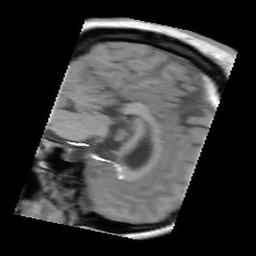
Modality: FLASH
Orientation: sagittal
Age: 20
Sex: female
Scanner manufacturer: siemens
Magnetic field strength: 3 T
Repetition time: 0.245 s
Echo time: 0.0026 s